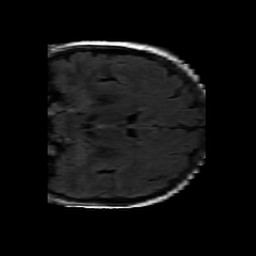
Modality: FLAIR
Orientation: coronal
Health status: ill
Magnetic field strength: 3 T